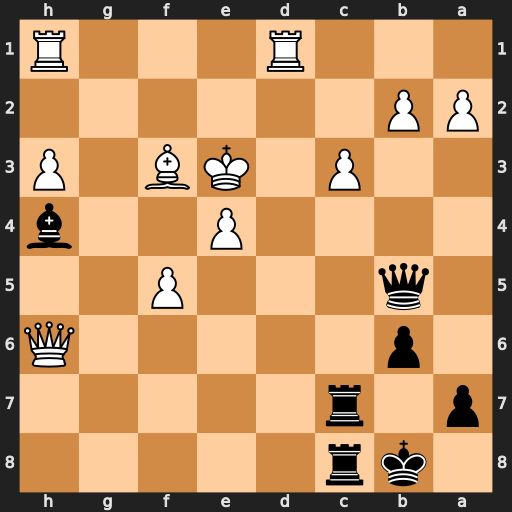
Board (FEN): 1kr5/p1r5/1p5Q/1q3P2/4P2b/2P1KB1P/PP6/3R3R
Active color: b
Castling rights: -
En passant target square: -
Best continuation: Bg3 Be2 Qxb2